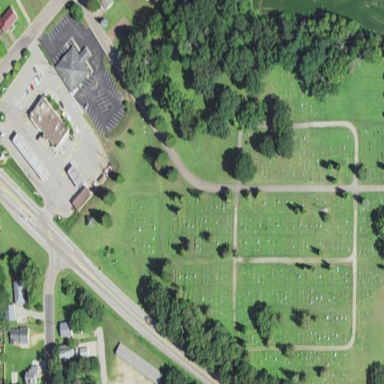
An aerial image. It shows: Cemetery.